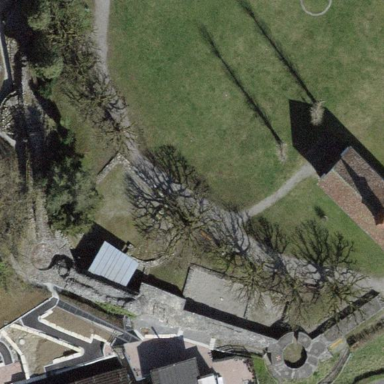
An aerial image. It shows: Historic castle building.